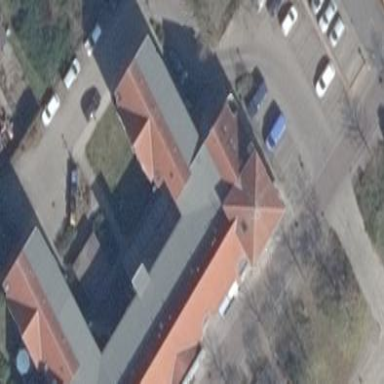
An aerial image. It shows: Building with flat white roof. The roof is silver in color.